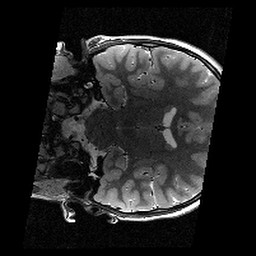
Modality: T2w
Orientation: coronal
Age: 12
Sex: male
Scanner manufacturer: siemens
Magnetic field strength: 3 T
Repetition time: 9.23 s
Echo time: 0.067 s